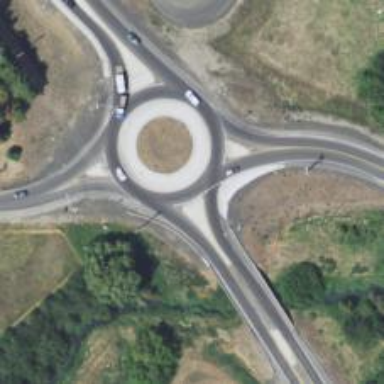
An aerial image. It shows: Primary highway intersecting roundabout.